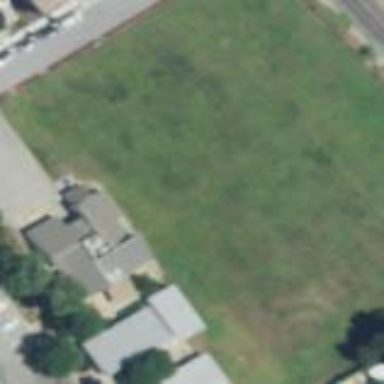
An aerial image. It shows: School.